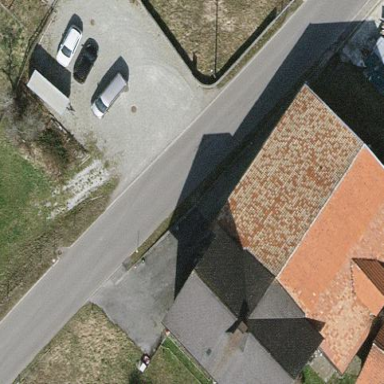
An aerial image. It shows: Farm building.